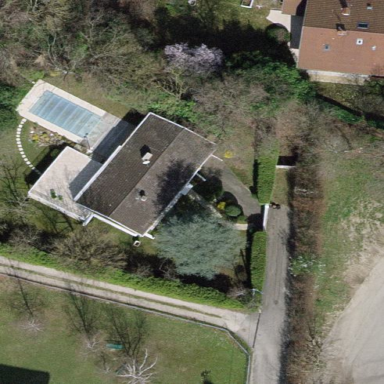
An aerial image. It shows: House with gabled roof oriented along the building.